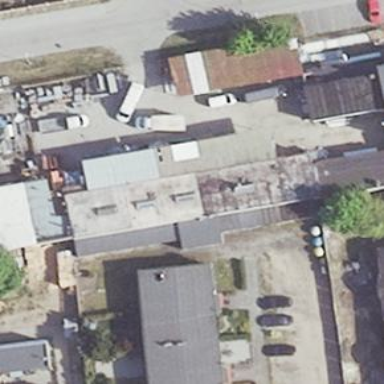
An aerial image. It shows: Building.